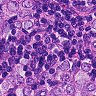
Metastatic tissue present: yes